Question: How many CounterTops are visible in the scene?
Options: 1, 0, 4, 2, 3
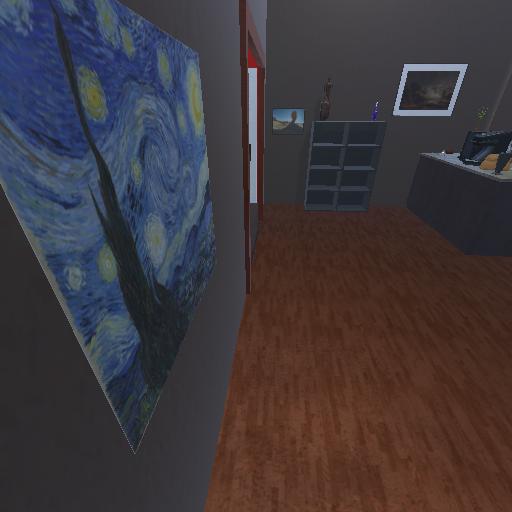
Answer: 1